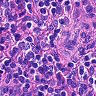
Metastatic tissue present: no